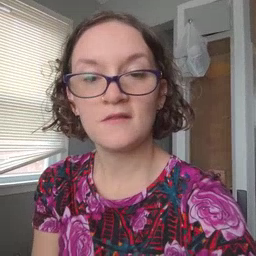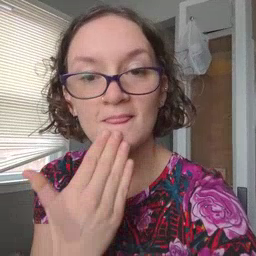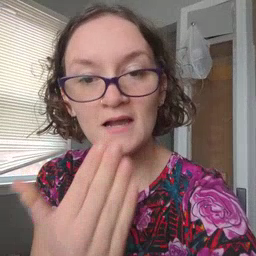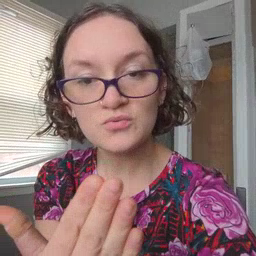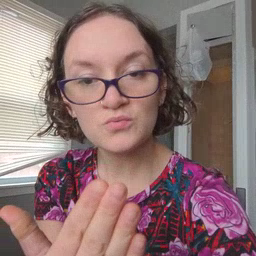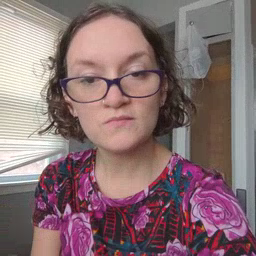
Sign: thankyou